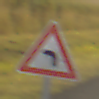
Verkehrszeichen: KurveLinks
Umgebung: Outdoor, RoadRail
Tageszeit: SunriseSunset
Wetter: Clear
Licht: Natural
Jahreszeit: NotSpecified
Kontrast: HighContrast